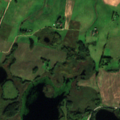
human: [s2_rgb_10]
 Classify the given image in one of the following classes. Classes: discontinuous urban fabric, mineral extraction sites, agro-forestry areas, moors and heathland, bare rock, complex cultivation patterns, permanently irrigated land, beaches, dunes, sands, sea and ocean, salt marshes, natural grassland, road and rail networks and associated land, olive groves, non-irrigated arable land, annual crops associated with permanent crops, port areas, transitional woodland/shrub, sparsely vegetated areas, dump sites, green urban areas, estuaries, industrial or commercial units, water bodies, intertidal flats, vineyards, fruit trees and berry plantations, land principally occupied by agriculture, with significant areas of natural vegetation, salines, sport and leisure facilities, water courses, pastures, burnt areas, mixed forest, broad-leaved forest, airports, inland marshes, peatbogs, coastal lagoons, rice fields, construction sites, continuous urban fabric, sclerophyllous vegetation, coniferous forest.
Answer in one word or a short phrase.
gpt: non-irrigated arable land, pastures, complex cultivation patterns, land principally occupied by agriculture, with significant areas of natural vegetation, transitional woodland/shrub, water bodies